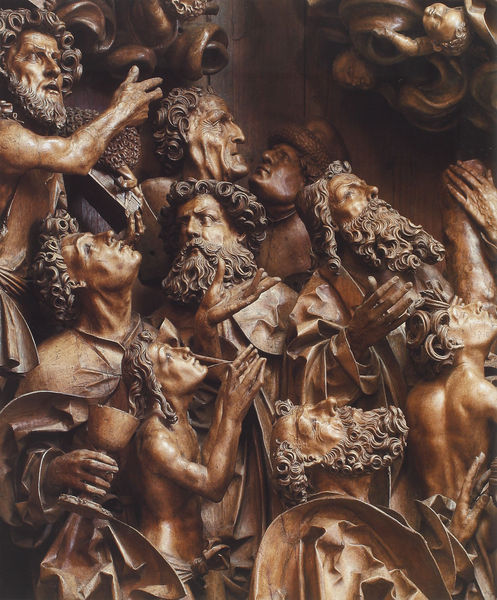
Titel: Marienaltar der Wallfahrts- und Pfarrkirche St. Maria am grünen Anger in Mauer bei Melk
Standort: Melk, Wallfahrts- und Pfarrkirche St. Maria am grünen Anger (EU - AUT)
Schlagwörter: gruppe, hand, mann, nackt, menschen, braun, holz, hut, köpfe, männer, tür, bart, bärte, gericht, wand, blicke, falten, hände, kirche, kelch, gotik, locken, relief, holzschnitt, detail, faltenwurf, foto, gestik, beten, gebet, staunen, altar, schnitzerei, portal, gotisch, anbetung, greise, geschnitzt, hochrelief, schnitzaltar, fürsten, riemenschneider, flaten, holzrelief